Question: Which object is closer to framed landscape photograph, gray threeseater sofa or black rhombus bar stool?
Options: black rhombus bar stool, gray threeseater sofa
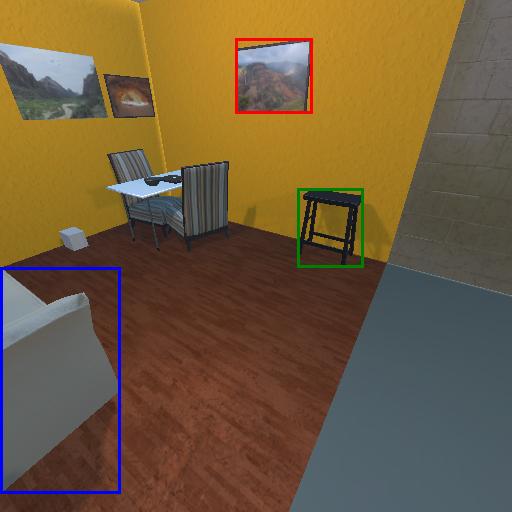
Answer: black rhombus bar stool